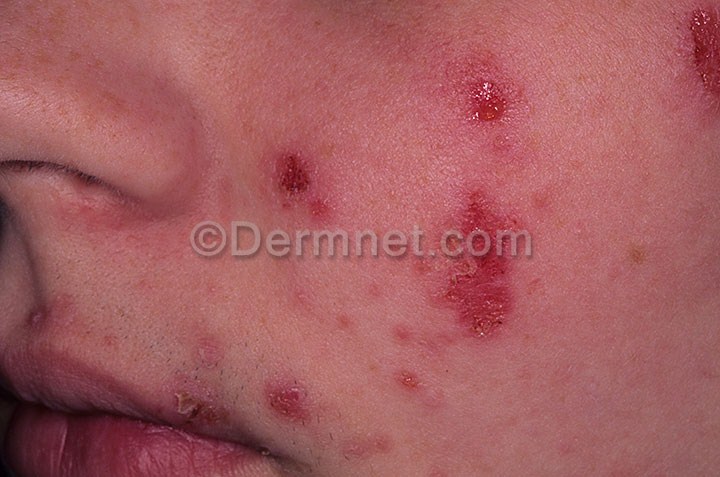
Disease: Acne and Rosacea Photos